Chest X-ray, PA view. Patient: 56 years old, sex M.
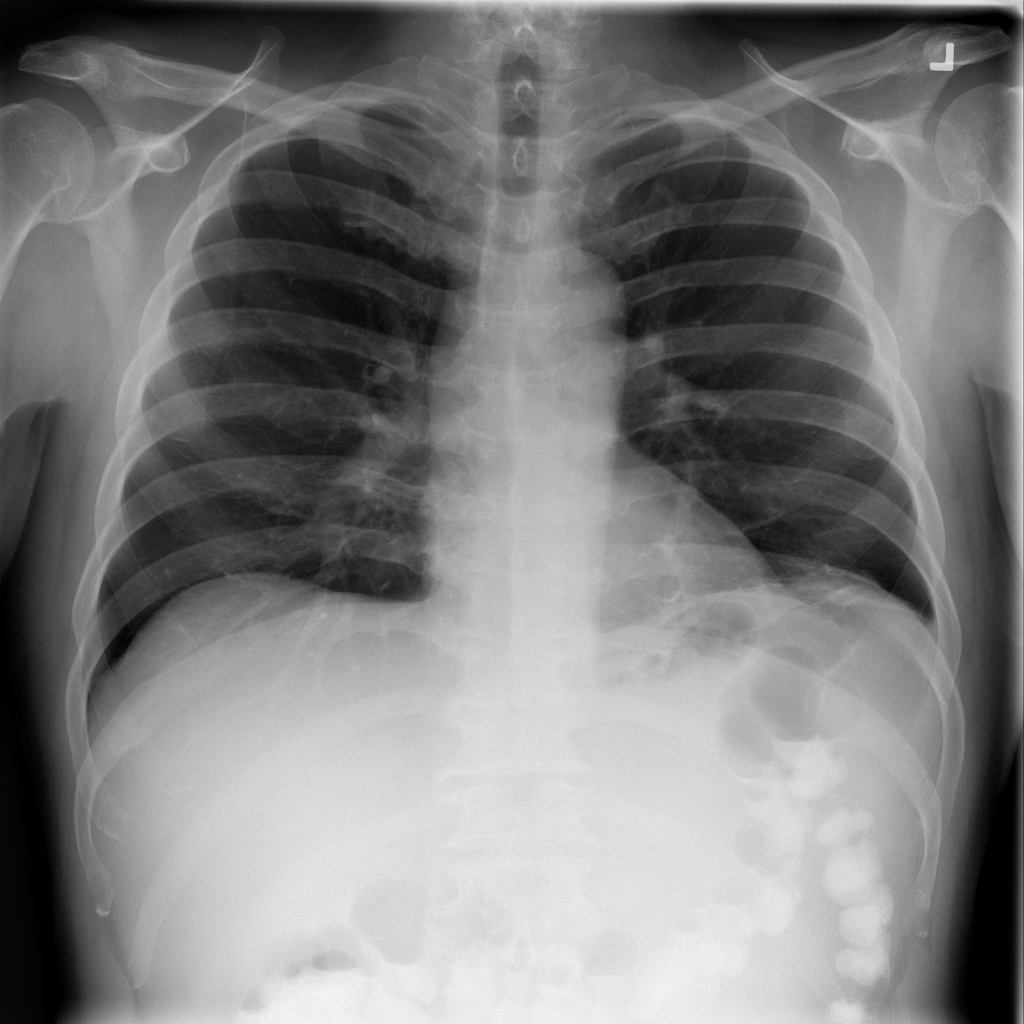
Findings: Atelectasis